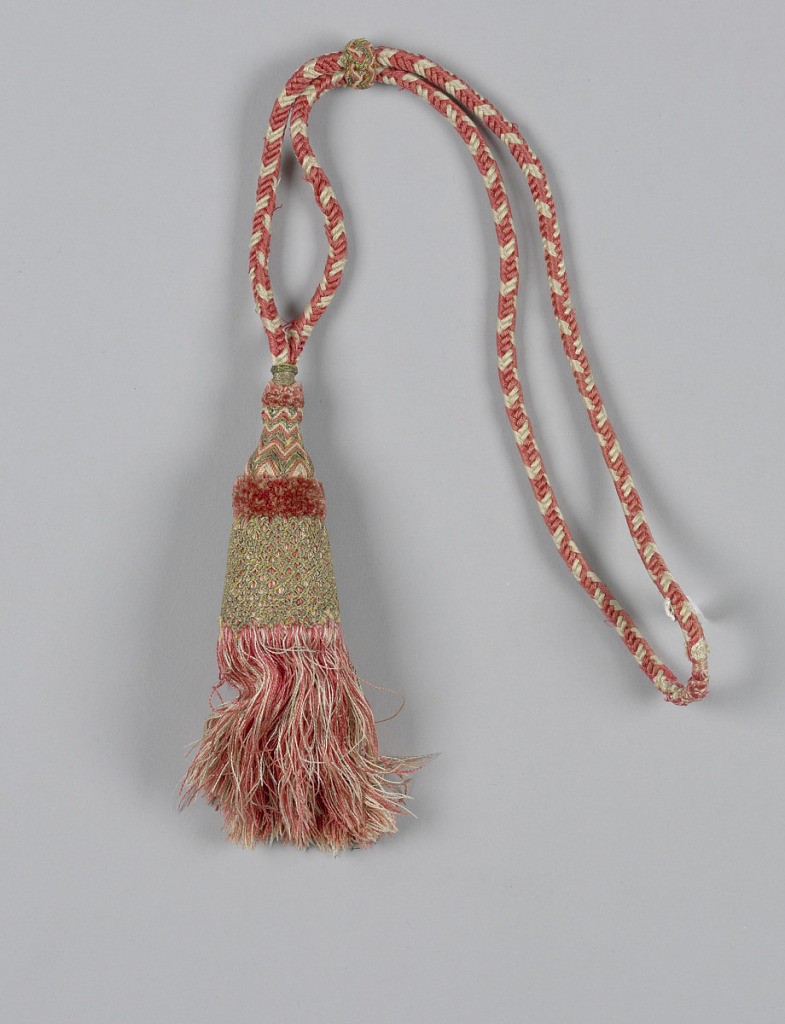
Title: Tassel
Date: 18th century
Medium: silk, metallic thread
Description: Fringed tassel with braided cord - red-orange and white silk plus gold. Slip clasp on cord.